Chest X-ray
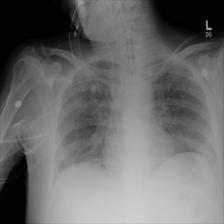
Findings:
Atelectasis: negative
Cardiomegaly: negative
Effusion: negative
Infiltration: positive
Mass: negative
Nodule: negative
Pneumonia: negative
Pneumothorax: negative
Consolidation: negative
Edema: negative
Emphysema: negative
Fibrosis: negative
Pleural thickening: negative
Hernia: negative